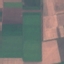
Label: AnnualCrop